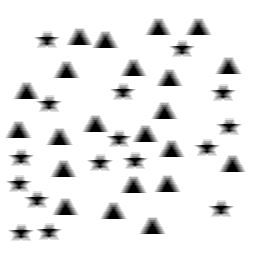
Squares: 0
Triangles: 22
Stars: 16
Total shapes: 38